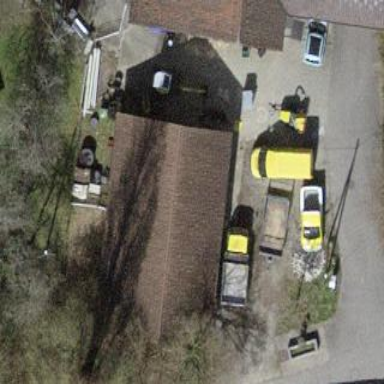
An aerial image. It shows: Shed building.